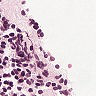
Metastatic tissue present: no